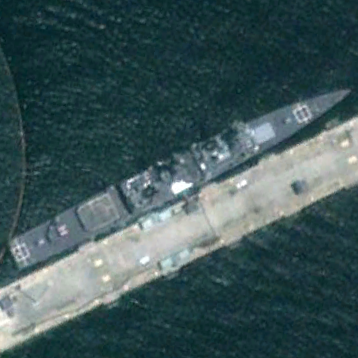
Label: cruiser